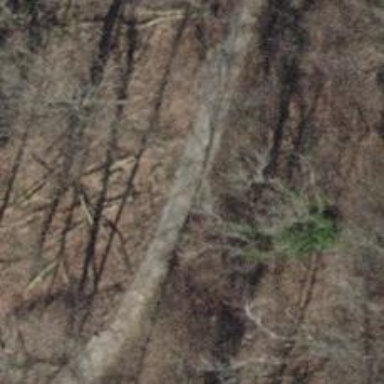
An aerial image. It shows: Unpaved path.